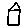
Label: house